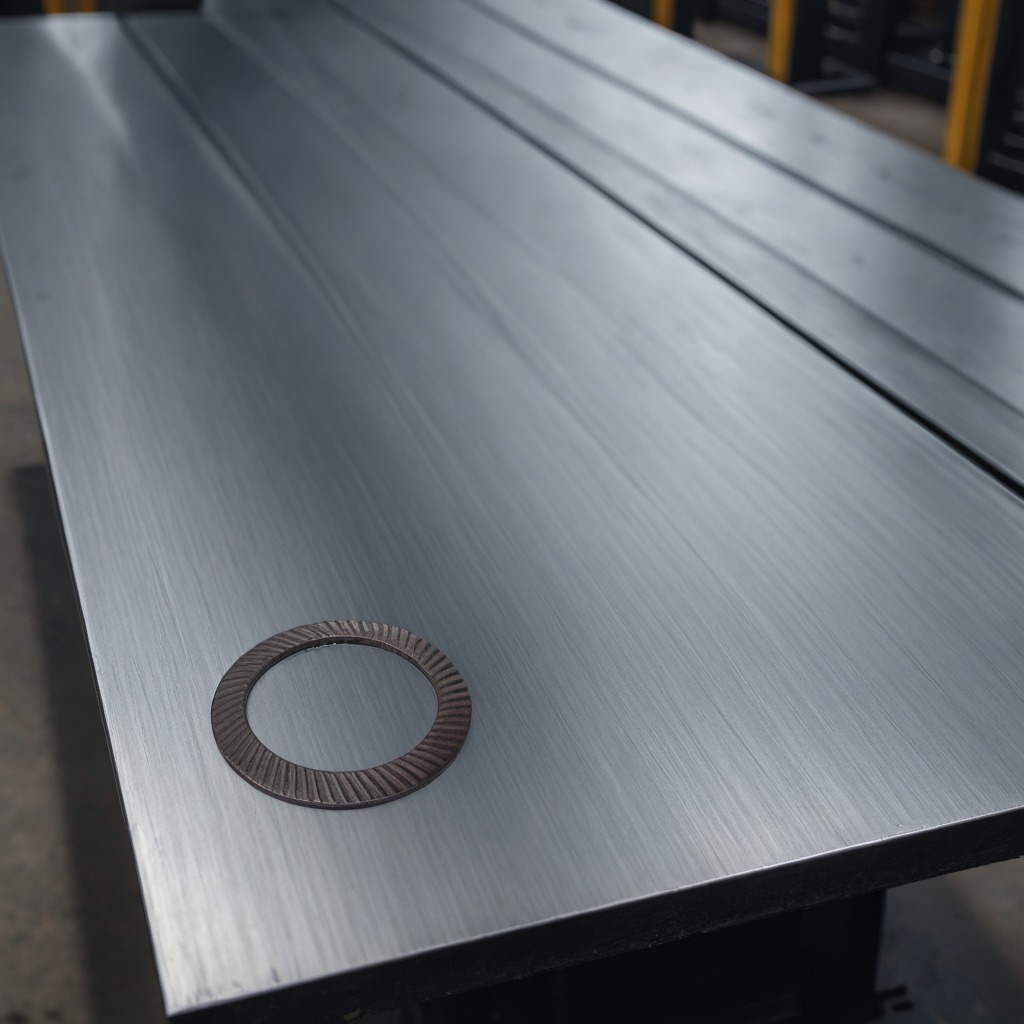
A flat metal washer lying on a cold steel table in a mining workshop gritty textures